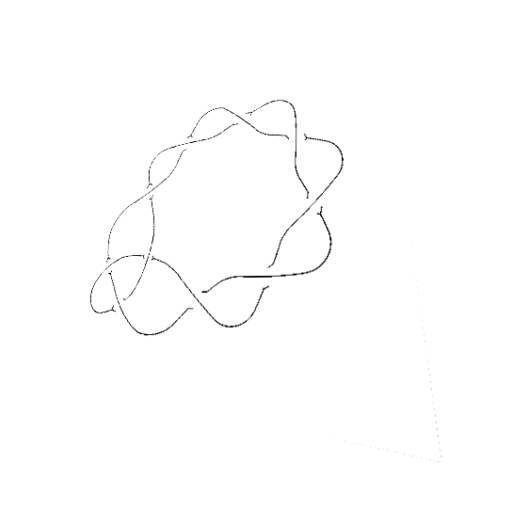
Crossing number: 10